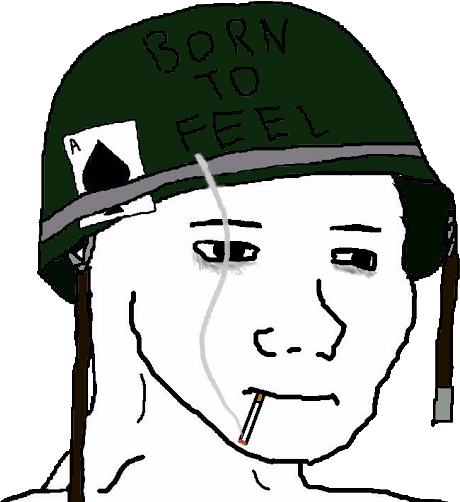
Label: 5_Doomer